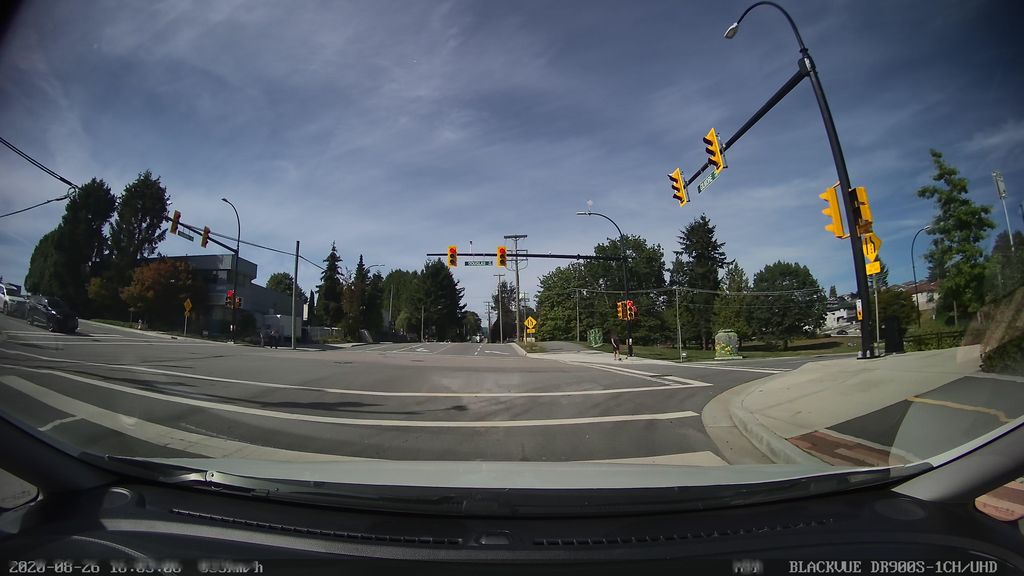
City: vancouver